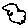
Label: cloud